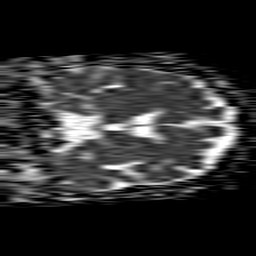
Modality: ADC
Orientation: coronal
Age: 69
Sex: female
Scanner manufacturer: philips
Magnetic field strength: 1.5 T
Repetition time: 4.6 s
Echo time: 0.08631 s